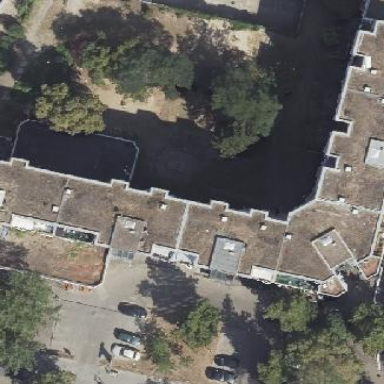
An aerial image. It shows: The image shows part of apartment building.